Question: Recently I have been plagued by an error on committing to a single SVN repo using TortoiseSVN (1.8.7.25475) or AnkhSVN (2.5.12471.17):
> Error running context: The server sent an improper HTTP response
Here is a screenshot of the error in TortoiseSVN:

The pixels differ of course, but the error is the same in AnkhSVN.
This only seems to affect attempts to commit modifications, not additions or deletions; and I can commit mods to several other SVN repos on the same server just fine.
Since my teammates continue to commit mods to the repo in question and the issue has only struck my commits to that repo, I tried committing simple mods after a fresh checkout of the repo: a few one-mod-at-a-time commits worked, but then...same error.
I also searched for, reviewed, and tried some possible solutions (e.g. in <URL>, checking my global properties, and ensuring that I am not using a proxy. Same error.
Finally, I tried both repairing and downgrading TortoiseSVN. Same error.
Note that some related search results mention tweaking 'httpd.conf' or other aspects of the SVN , but server tweaks seem inappropriate to me. Again, my teammates continue to commit mods to the same repo using the same version of TortoiseSVN, the same OS (Win 7 Pro 64-bit) etcetera. Maybe I have missed something on the server that could just happen to affect me, though.
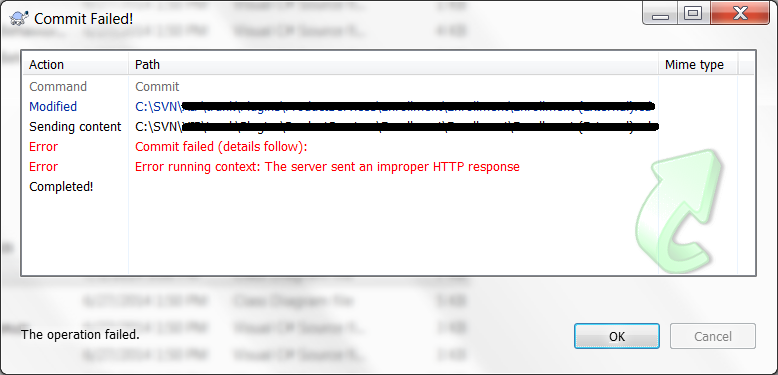
Answer: Upgrade your Subversion client to the latest version.
---
Open <URL> in a text editor and add the line 'http-bulk-updates = yes', save the file and see if it helps.
If it helps, you'd better configure Apache HTTP Server's 'httpd.conf' with 'SVNAllowBulkUpdates prefer' directive so that all Subversion 1.8 clients could connect without any errors.
If there are more than just you who get this error in your organization and adjusting server's configuration is still unacceptable, <URL>.
Read more info in <URL>.
P.S.: faulty network hardware / firewall / antivirus is still the root cause here. The above is just a workaround to revert to the behavior of Subversion 1.7 and older client with 'neon' network library. BTW, I guess that the installed antivirus is NOD32 or BitDefender.